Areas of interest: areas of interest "Theater"
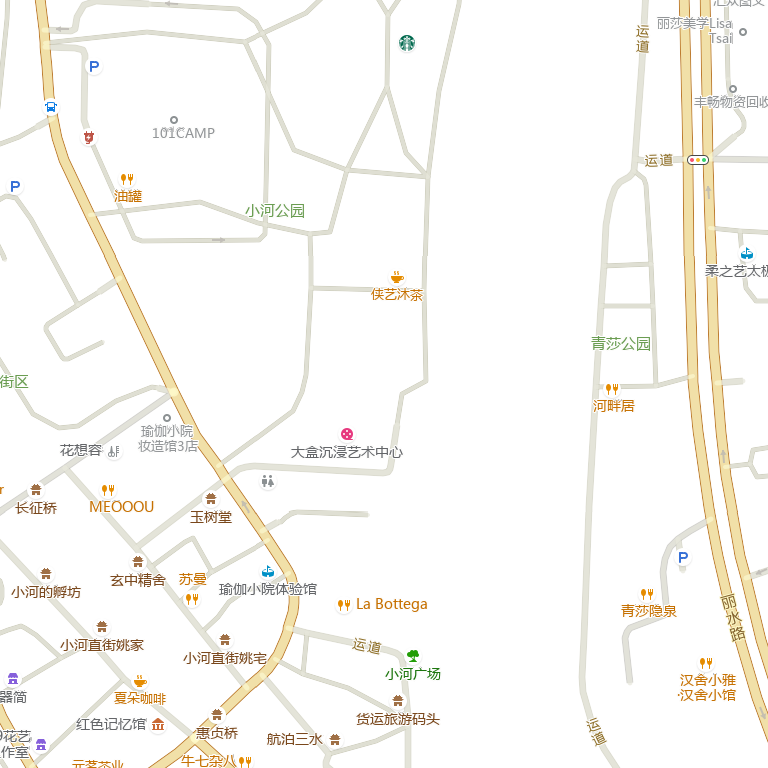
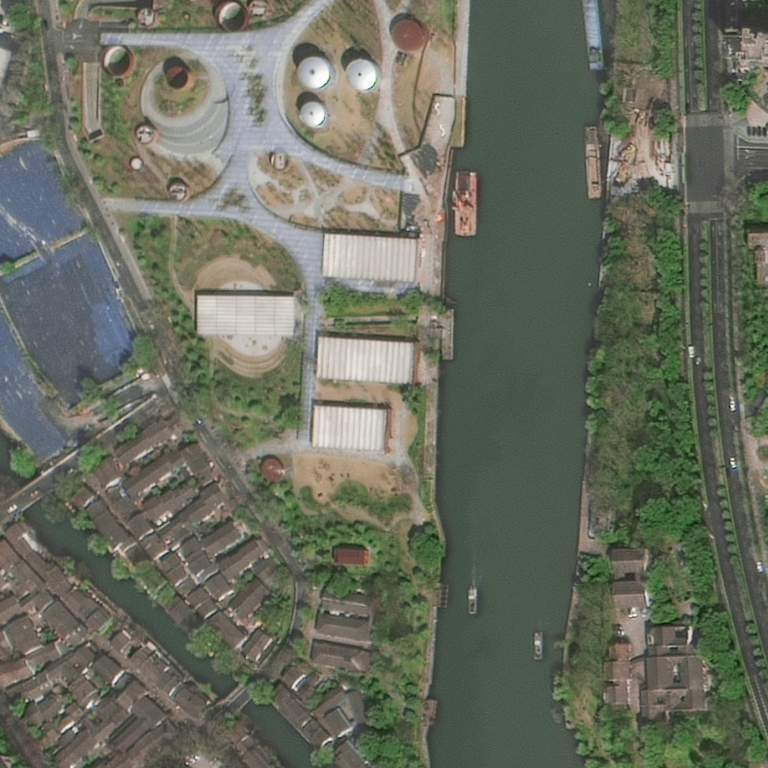